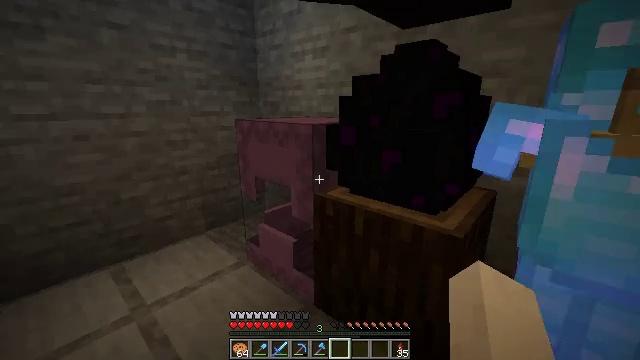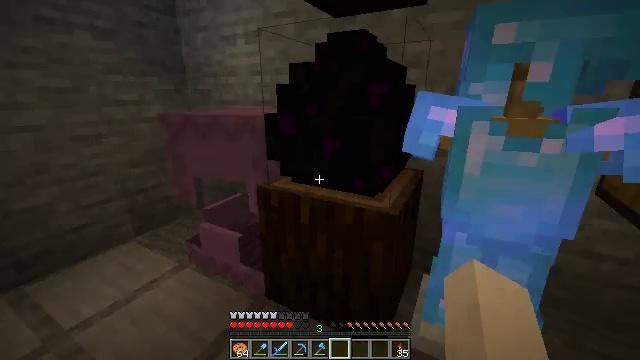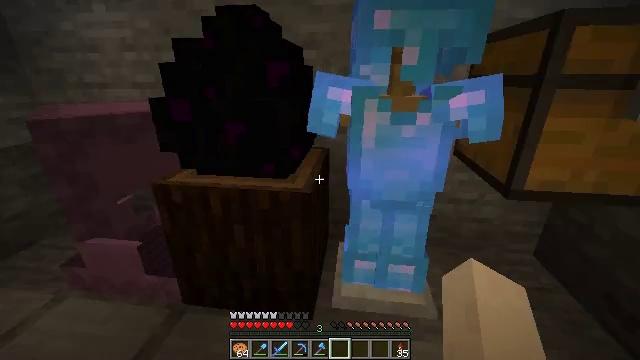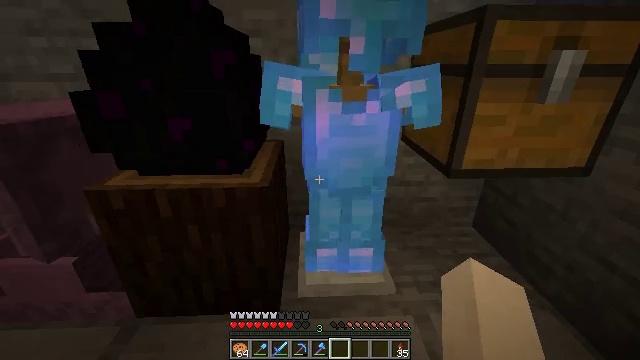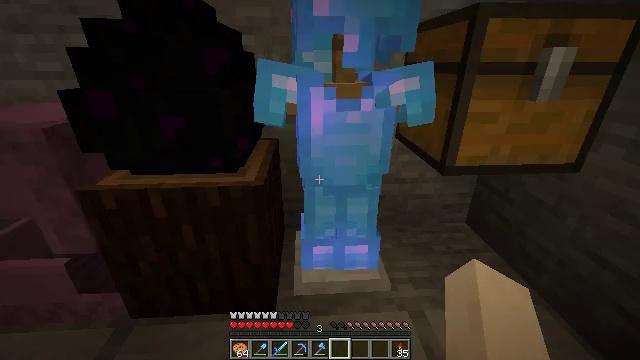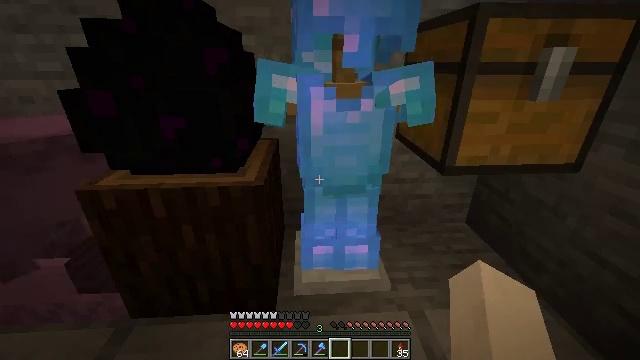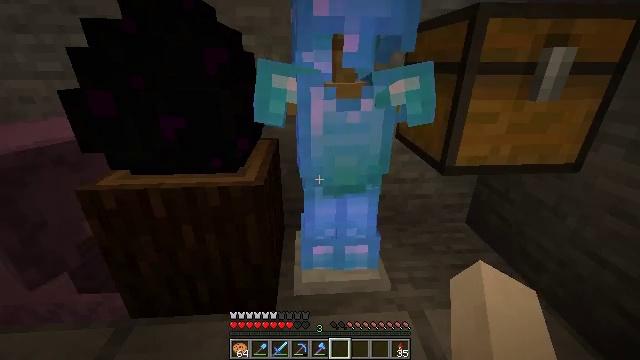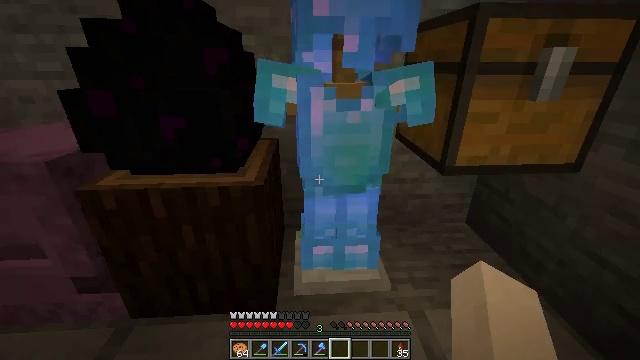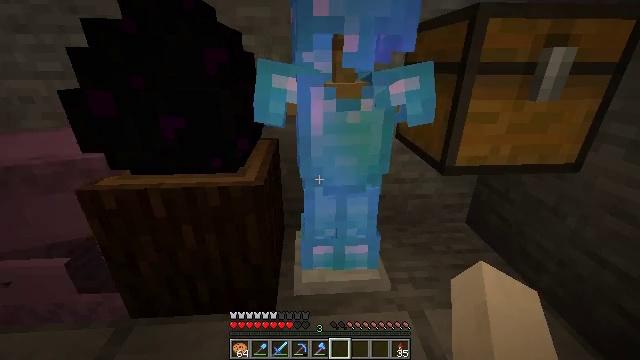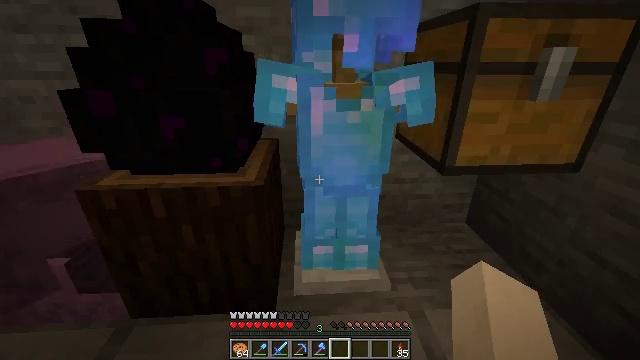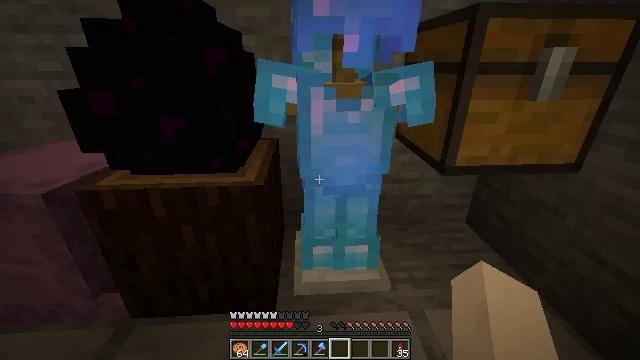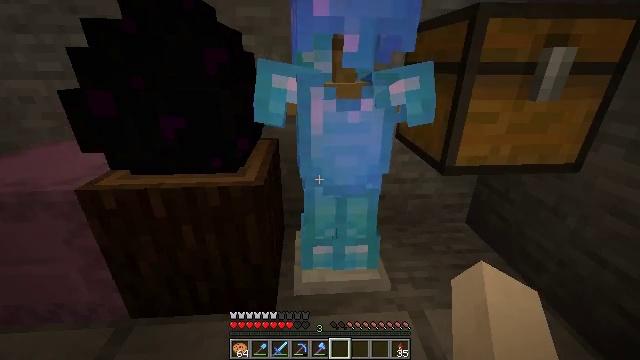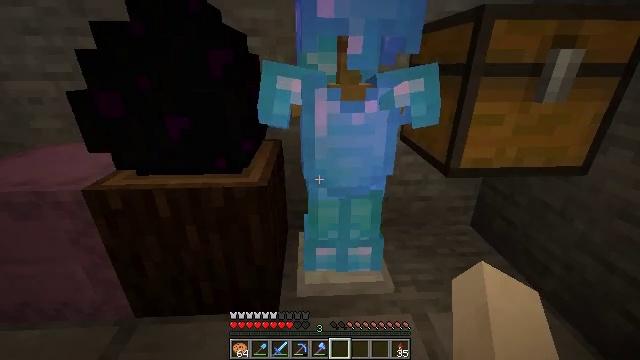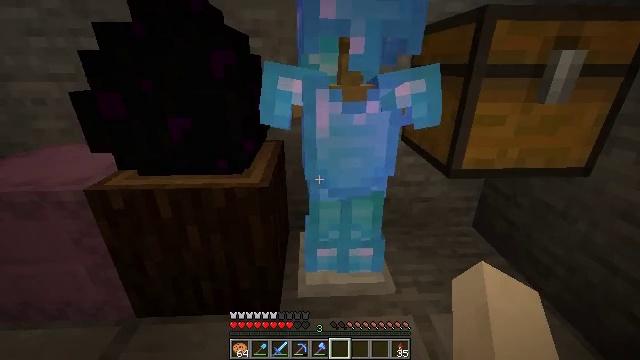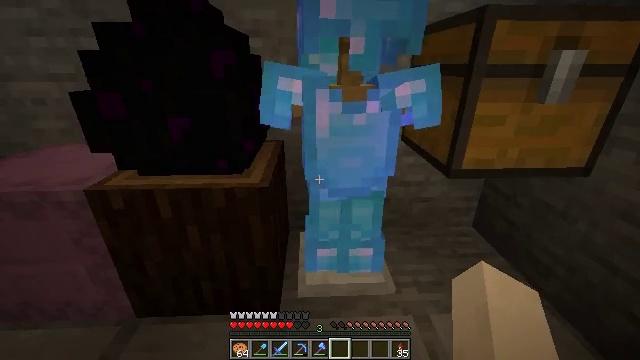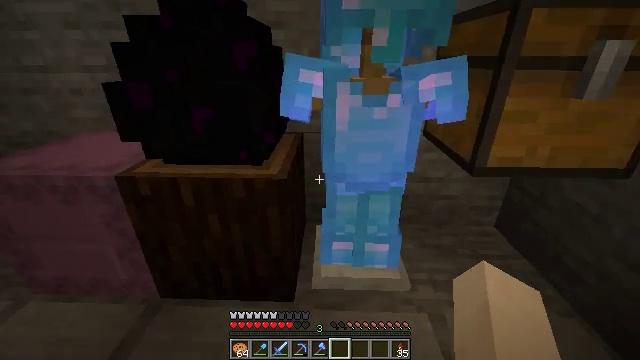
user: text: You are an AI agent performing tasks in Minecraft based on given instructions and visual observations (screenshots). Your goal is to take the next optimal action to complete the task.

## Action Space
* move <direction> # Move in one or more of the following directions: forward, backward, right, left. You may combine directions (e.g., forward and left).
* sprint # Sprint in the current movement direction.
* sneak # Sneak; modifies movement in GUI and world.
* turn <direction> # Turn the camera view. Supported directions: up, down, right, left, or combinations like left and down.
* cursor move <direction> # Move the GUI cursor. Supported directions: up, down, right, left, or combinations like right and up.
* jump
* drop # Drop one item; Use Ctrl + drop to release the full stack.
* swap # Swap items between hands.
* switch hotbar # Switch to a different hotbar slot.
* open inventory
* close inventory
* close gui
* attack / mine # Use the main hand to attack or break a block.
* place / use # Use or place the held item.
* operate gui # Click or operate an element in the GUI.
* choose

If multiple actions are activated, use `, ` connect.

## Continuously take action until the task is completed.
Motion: motion action
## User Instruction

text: Create a golden carrot using the crafting table.
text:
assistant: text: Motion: turn right and down
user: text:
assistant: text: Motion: turn right and down
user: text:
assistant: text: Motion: turn right and down
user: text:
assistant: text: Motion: turn right
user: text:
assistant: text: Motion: no_op
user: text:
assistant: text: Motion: no_op
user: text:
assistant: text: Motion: no_op
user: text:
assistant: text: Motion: no_op
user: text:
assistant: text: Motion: no_op
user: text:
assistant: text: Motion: no_op
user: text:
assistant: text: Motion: no_op
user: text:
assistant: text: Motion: no_op
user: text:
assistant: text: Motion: no_op
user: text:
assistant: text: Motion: no_op
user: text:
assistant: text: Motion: turn left and down
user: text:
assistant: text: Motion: turn left and down
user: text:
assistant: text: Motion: turn left and down
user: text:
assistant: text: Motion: turn left
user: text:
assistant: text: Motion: no_op
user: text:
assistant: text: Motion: no_op
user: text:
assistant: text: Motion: no_op
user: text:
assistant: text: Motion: turn left
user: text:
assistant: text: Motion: turn left and up
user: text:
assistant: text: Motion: turn left and up
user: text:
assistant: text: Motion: turn left and up
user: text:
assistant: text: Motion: turn left and up
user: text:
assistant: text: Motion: turn left and up
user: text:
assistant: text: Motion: turn left and up
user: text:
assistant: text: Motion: no_op
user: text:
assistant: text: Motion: turn right